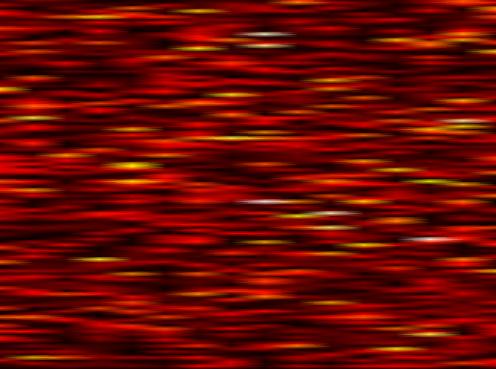
Label: FBMC